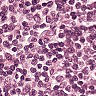
Metastatic tissue present: no